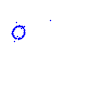
Particle: kaon